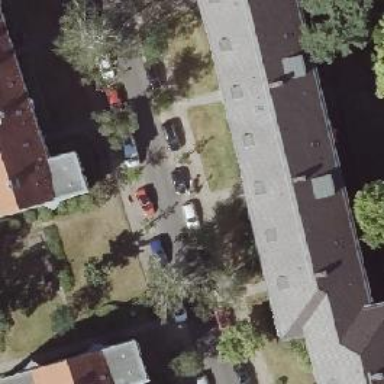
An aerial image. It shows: Residential road with asphalt surface. There are sidewalks on both sides of the road. The parking orientation is parallel with vehicles half on the kerb.